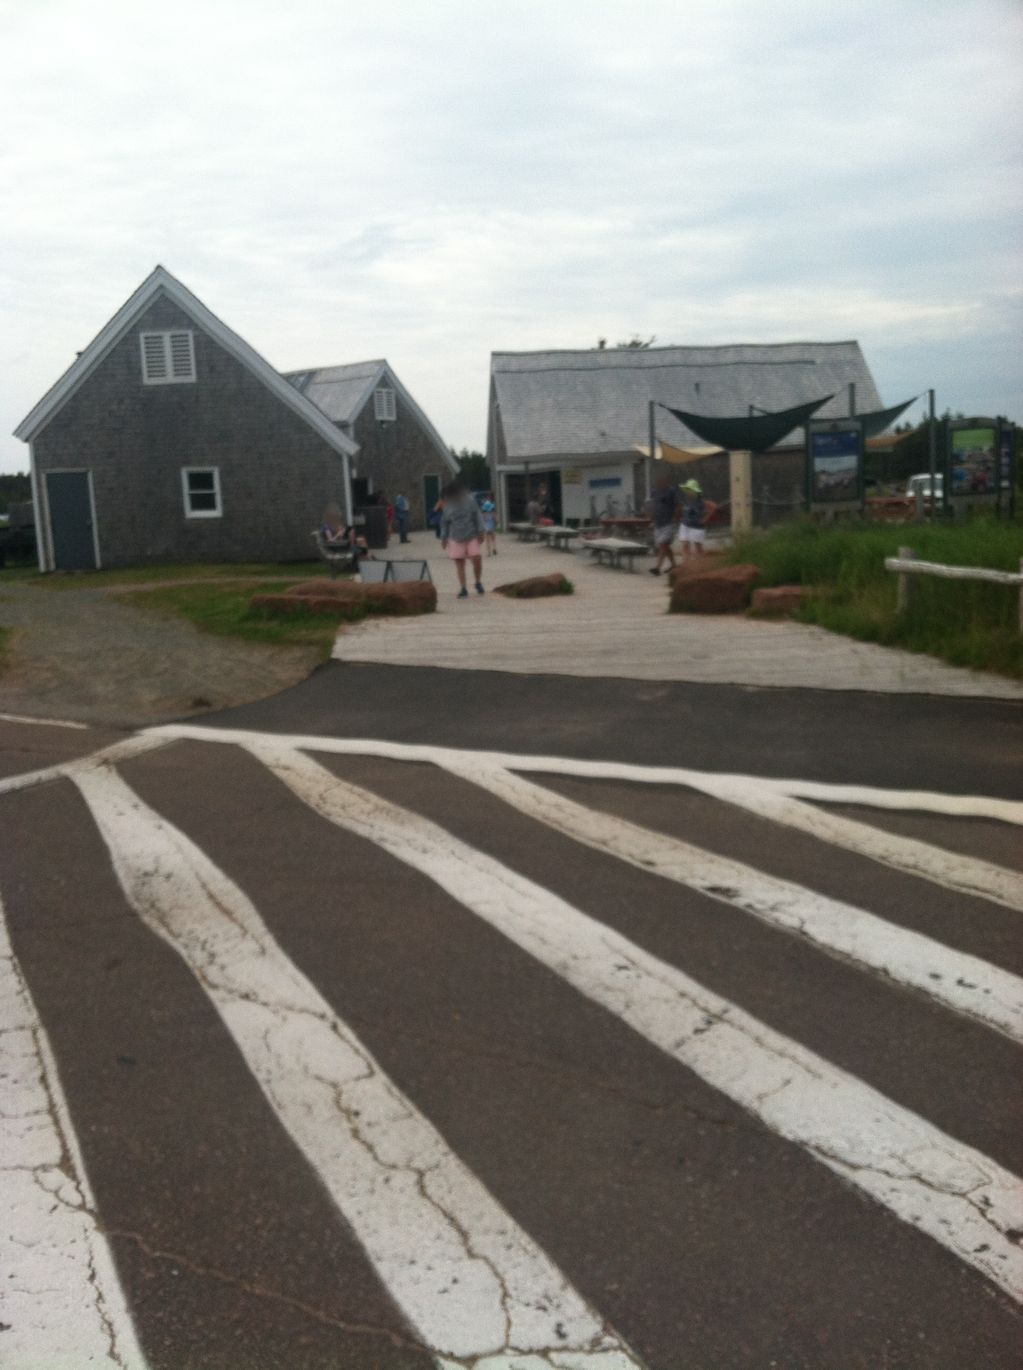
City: charlottetown